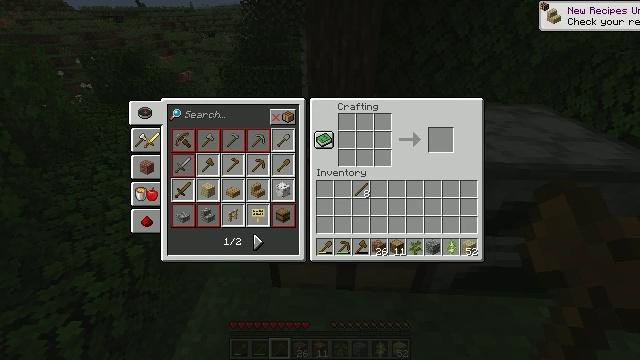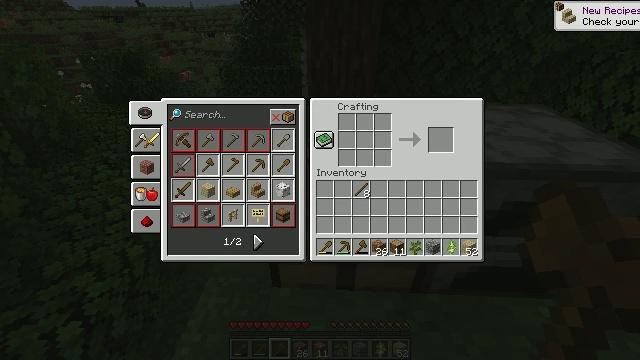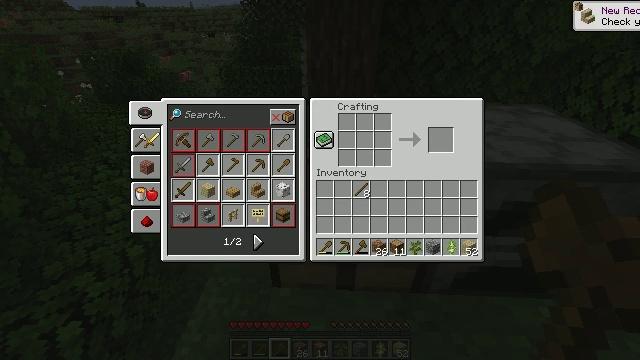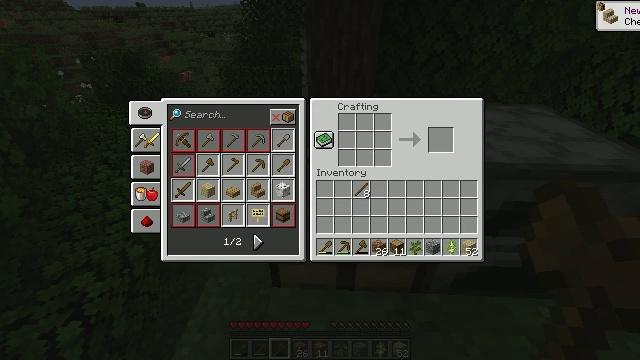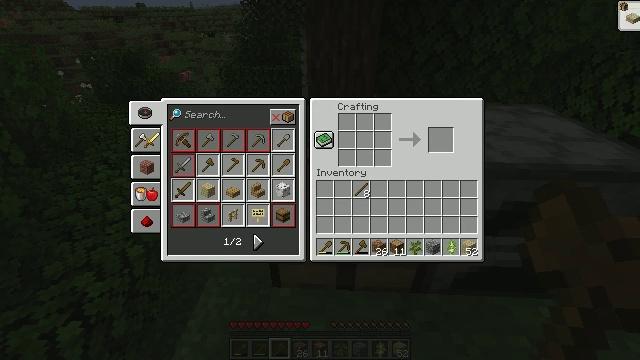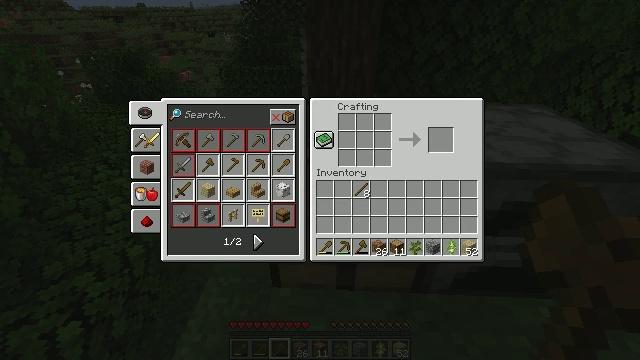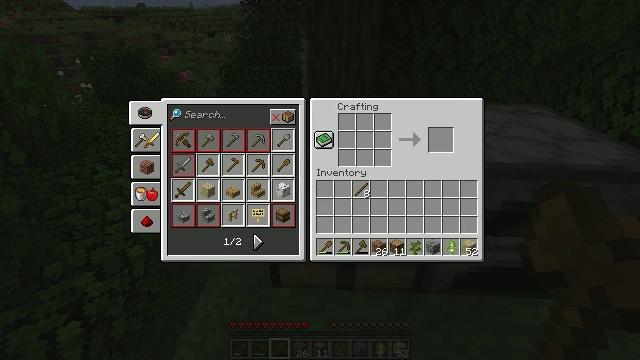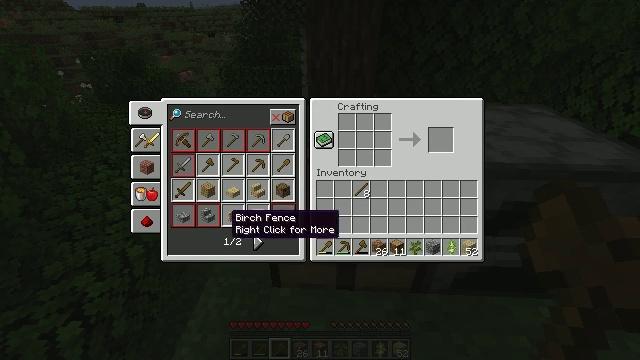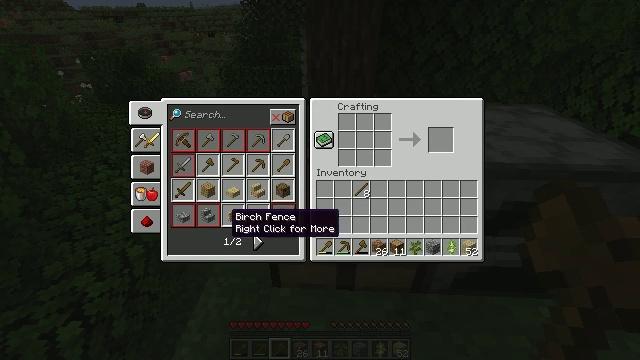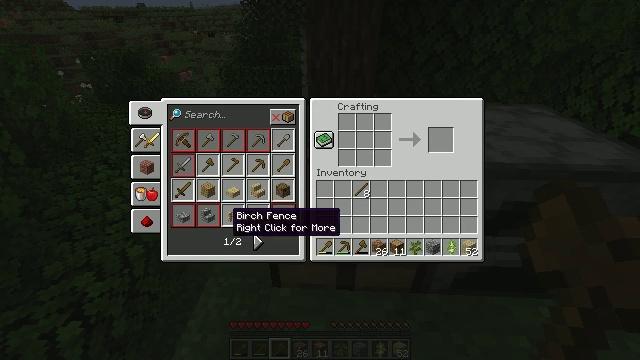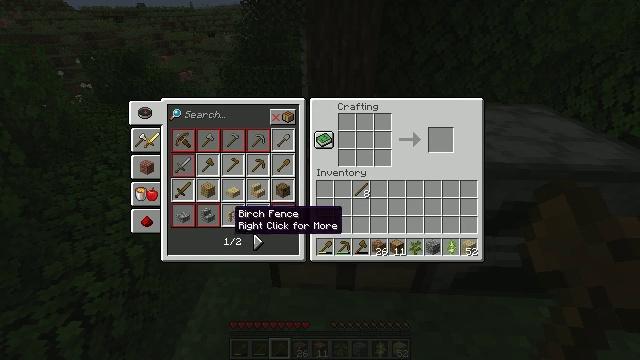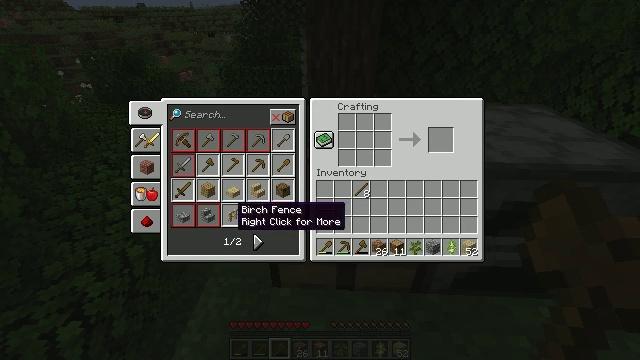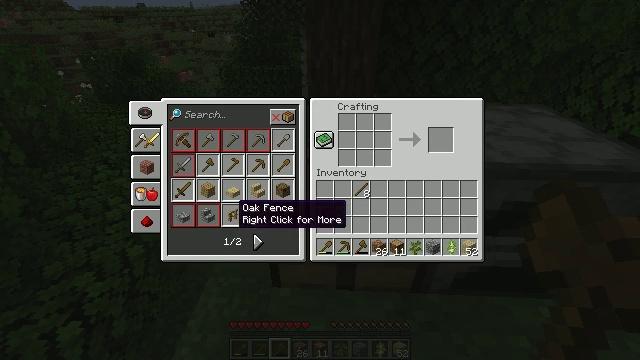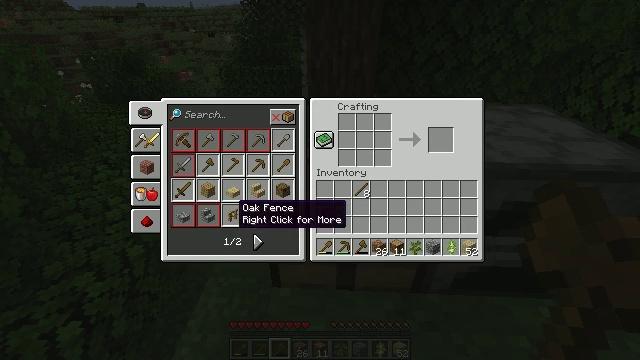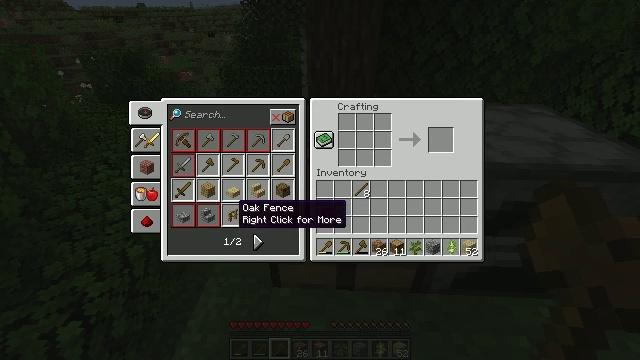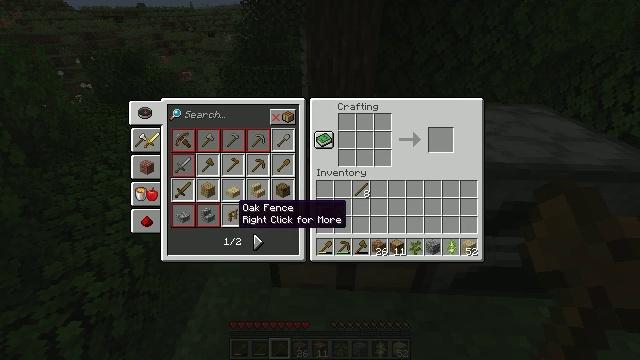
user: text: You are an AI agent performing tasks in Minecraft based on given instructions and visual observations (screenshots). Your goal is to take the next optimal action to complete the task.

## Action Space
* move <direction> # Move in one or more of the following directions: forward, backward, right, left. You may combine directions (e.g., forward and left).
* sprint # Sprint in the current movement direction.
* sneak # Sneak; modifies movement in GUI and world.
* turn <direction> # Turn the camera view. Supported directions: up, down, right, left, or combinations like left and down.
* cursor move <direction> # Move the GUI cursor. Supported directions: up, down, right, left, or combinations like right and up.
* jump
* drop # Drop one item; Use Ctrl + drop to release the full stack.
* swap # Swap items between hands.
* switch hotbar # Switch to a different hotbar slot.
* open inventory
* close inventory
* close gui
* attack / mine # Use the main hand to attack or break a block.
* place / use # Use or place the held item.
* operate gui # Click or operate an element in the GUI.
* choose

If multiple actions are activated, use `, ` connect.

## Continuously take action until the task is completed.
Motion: motion action
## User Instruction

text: Craft a birch fence by organizing birch planks and sticks in the crafting grid.
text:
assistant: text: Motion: no_op
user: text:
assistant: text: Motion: no_op
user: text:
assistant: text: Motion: no_op
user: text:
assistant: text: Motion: cursor move right and up
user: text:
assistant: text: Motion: no_op
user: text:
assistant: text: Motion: no_op
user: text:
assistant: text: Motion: no_op
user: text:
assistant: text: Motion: no_op
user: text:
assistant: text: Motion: no_op
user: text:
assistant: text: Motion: no_op
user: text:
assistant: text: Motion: no_op
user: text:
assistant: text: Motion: operate gui
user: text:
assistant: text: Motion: operate gui
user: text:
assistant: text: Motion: operate gui
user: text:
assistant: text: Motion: no_op
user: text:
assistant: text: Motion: no_op
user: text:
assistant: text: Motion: no_op
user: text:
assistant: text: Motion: no_op
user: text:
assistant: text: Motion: no_op
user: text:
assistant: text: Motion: no_op
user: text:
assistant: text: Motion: no_op
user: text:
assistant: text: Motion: cursor move right
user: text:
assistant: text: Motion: cursor move right and up
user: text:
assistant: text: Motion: cursor move right
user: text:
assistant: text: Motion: cursor move right
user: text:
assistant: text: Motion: cursor move right
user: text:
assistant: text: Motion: cursor move right
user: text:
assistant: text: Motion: no_op
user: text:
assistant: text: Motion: no_op
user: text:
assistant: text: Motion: no_op